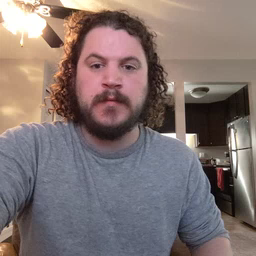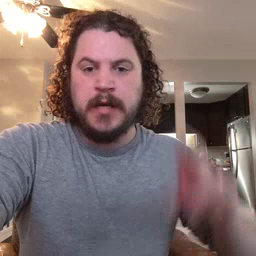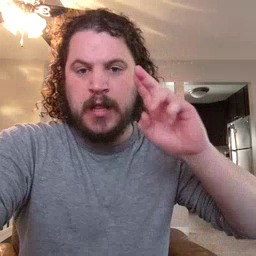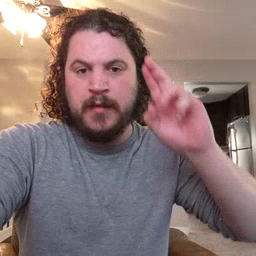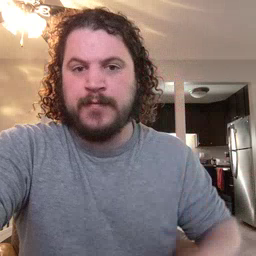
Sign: uncle